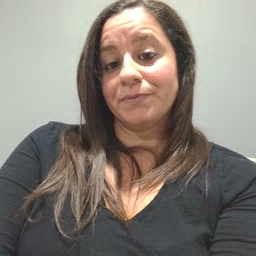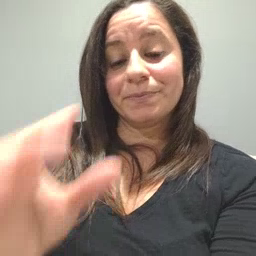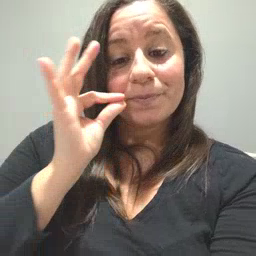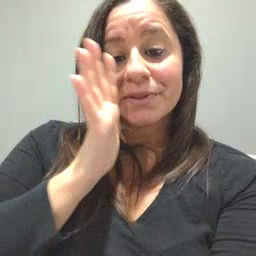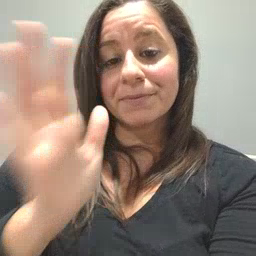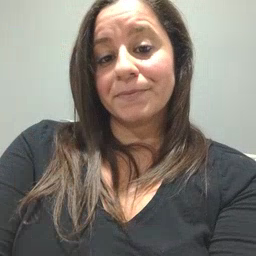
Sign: bee